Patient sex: M
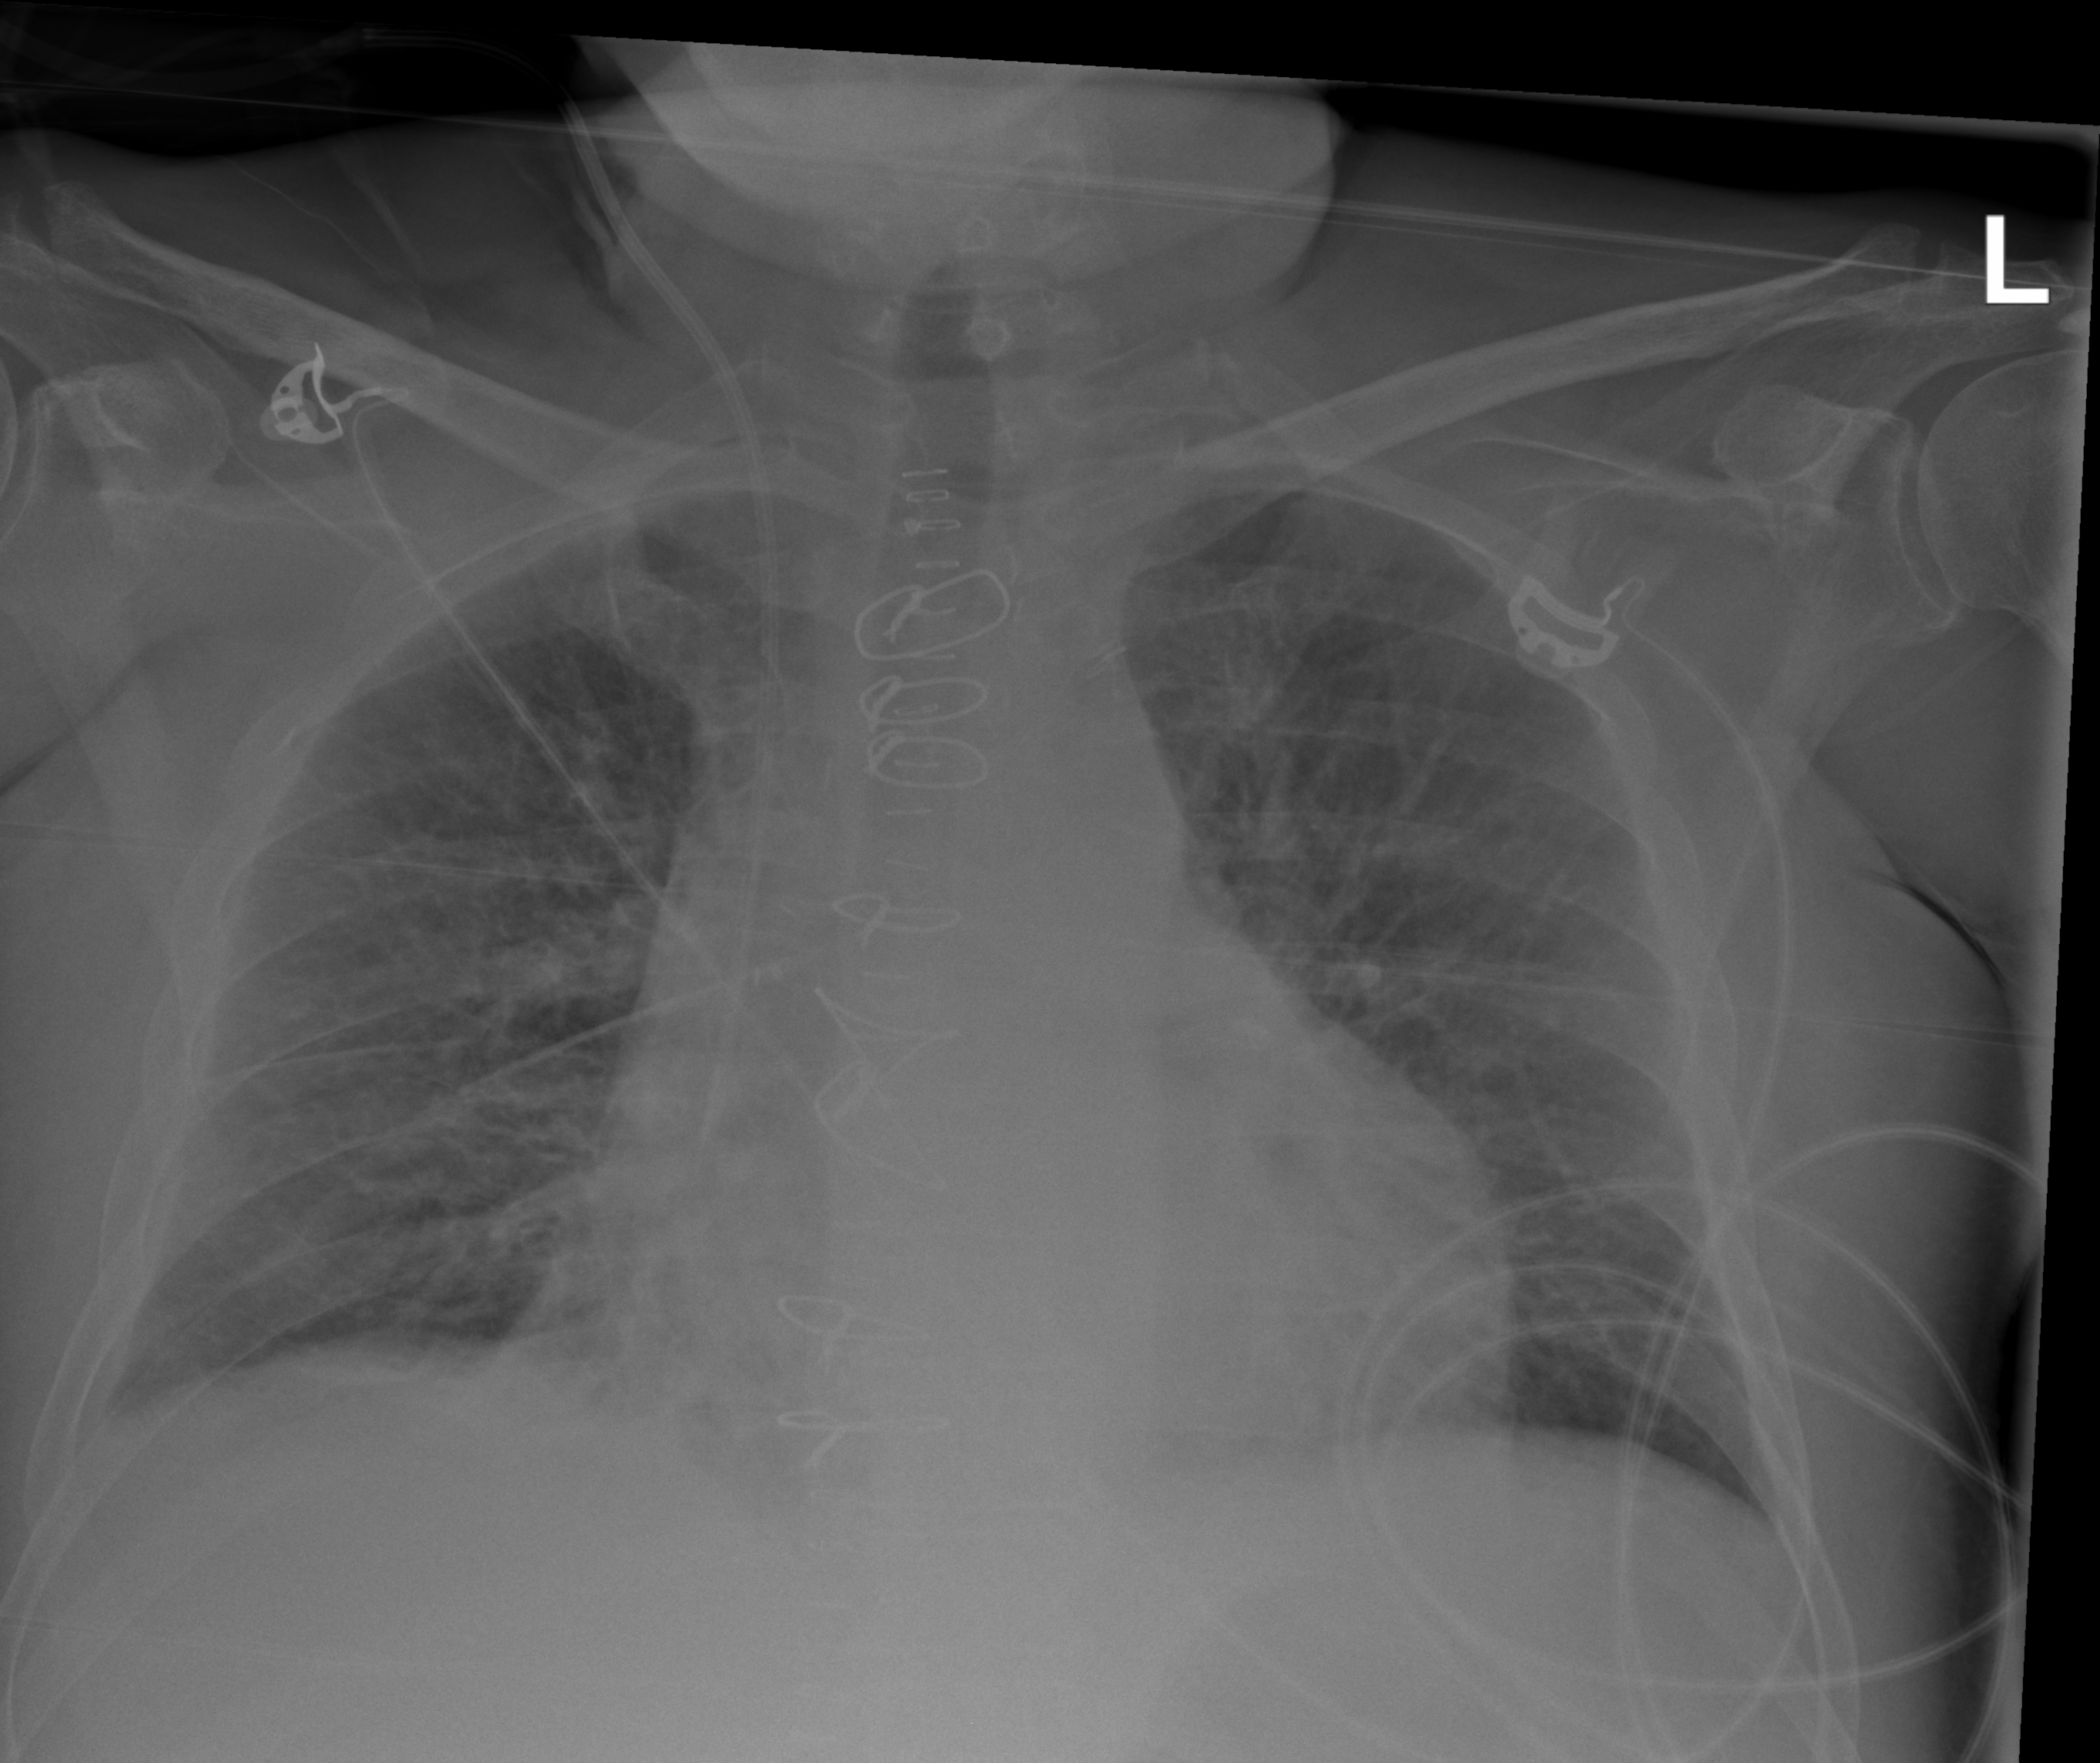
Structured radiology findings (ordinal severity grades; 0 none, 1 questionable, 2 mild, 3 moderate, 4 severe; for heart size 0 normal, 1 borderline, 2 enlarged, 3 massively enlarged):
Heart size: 2
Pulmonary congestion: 2
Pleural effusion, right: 0
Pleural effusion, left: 0
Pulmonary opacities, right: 1
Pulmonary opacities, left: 1
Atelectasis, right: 2
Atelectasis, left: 0